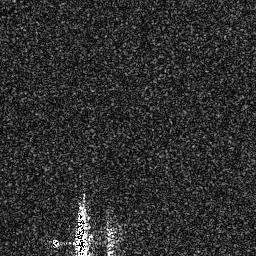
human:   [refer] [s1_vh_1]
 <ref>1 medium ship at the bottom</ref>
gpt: <box>[[27, 79, 35, 99, 0]]</box>